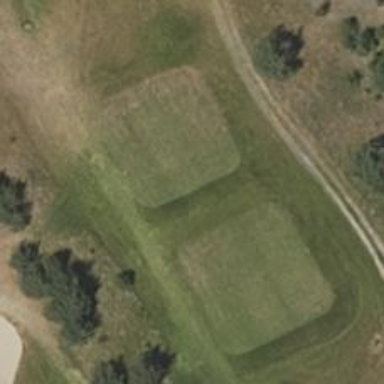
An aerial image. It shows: Golf tee.